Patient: sex M, age 70
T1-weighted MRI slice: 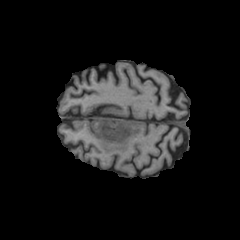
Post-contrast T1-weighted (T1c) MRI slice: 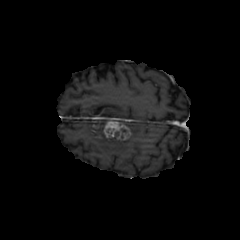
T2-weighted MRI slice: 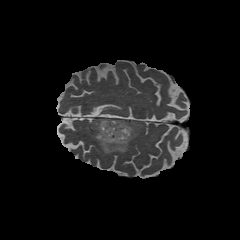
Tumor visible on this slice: yes
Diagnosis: Glioblastoma, IDH-wildtype
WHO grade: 4